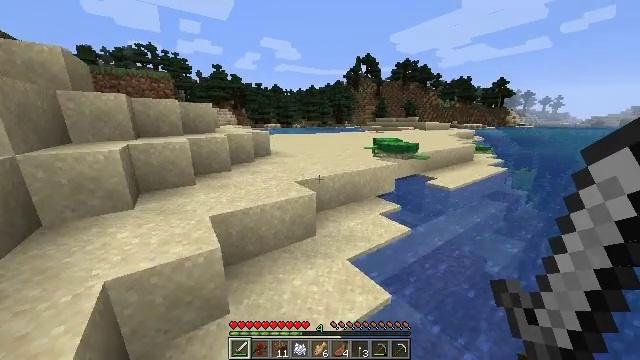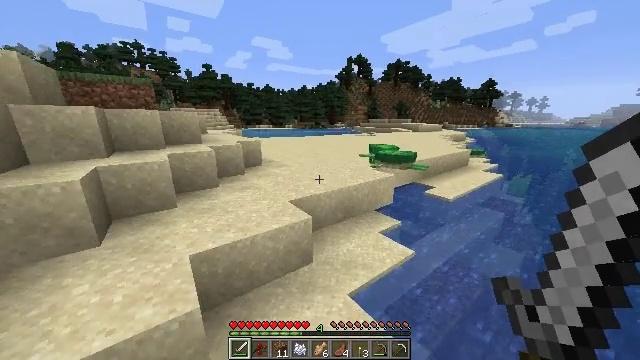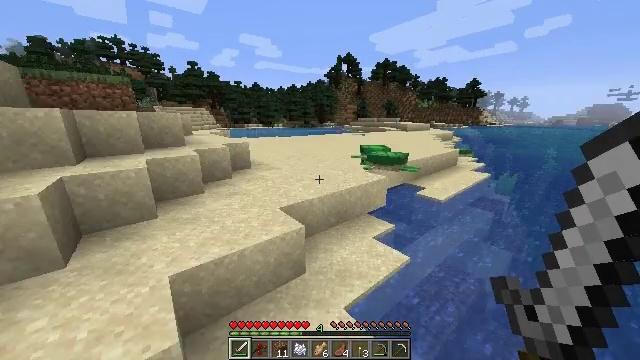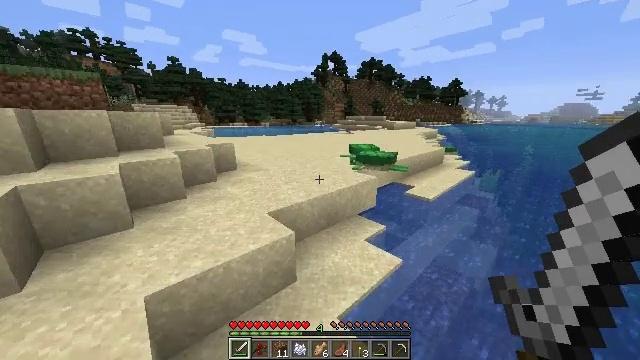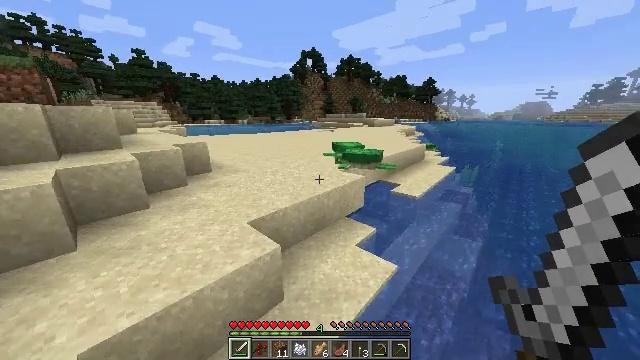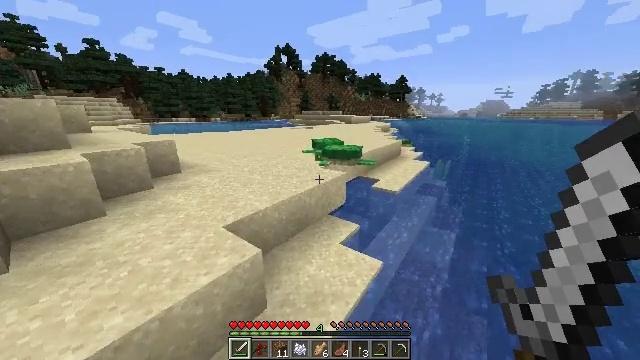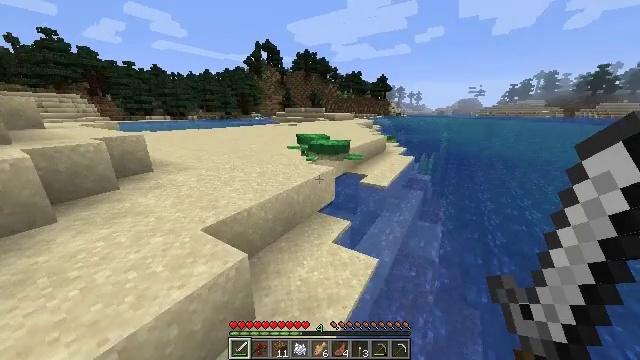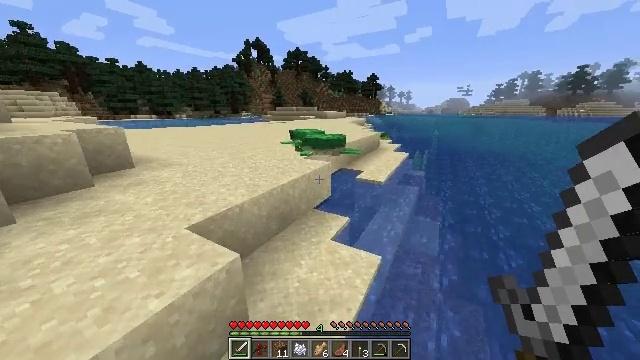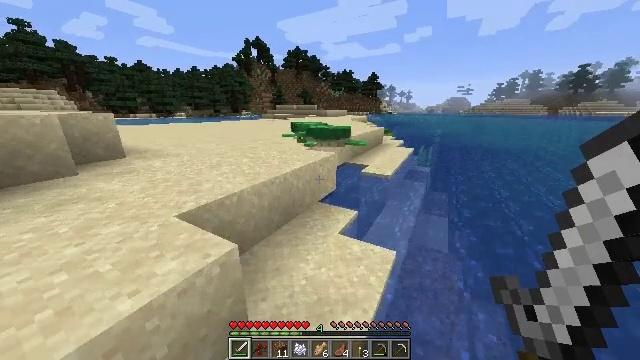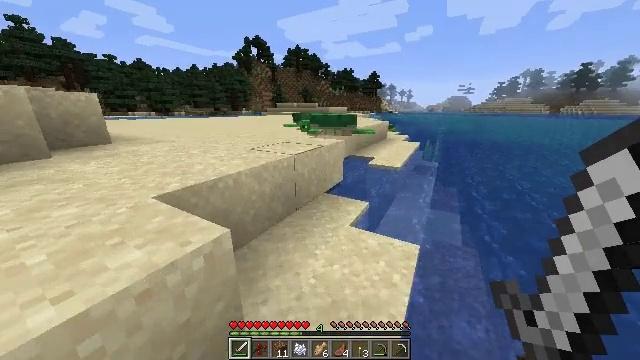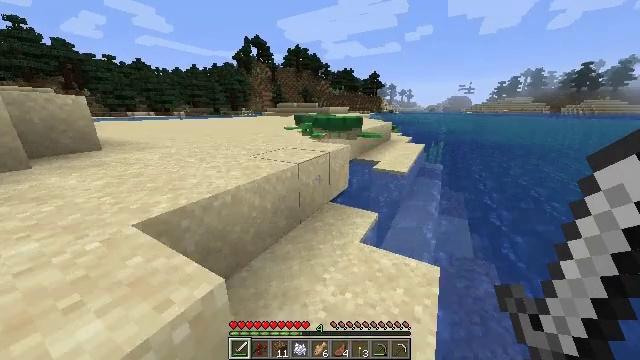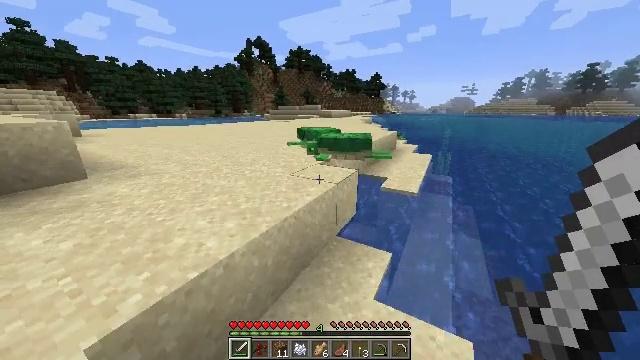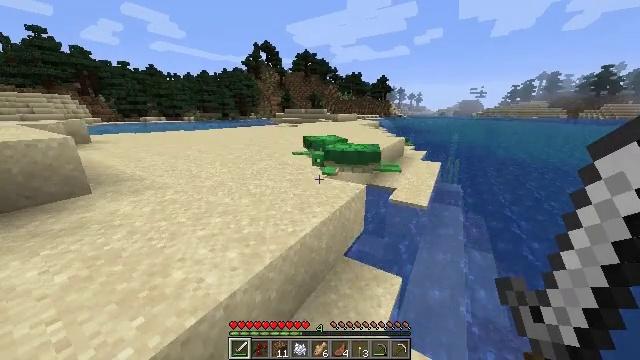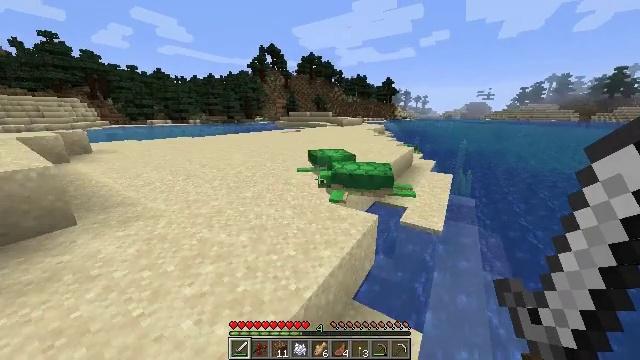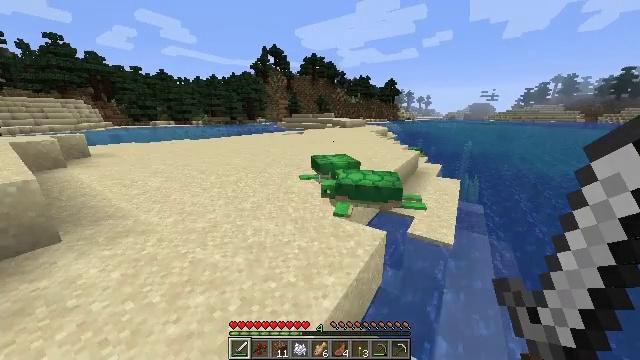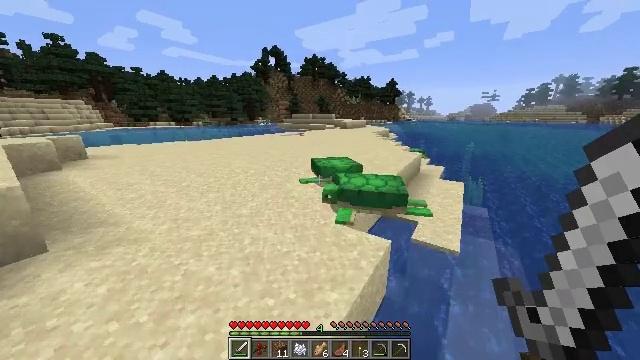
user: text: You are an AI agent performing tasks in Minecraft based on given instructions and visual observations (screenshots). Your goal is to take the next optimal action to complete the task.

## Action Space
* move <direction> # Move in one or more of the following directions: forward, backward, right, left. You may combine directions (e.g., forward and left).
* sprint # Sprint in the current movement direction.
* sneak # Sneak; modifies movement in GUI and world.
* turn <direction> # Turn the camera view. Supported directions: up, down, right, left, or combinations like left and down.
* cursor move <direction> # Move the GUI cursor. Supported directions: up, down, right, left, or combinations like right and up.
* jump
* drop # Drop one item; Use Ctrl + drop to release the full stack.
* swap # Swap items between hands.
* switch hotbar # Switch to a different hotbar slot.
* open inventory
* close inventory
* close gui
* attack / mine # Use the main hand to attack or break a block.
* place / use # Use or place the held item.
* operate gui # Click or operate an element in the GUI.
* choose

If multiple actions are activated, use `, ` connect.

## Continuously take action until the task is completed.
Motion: motion action
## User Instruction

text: Kill the cod.
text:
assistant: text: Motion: move forward, turn right, jump
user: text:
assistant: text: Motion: move forward, turn right, jump
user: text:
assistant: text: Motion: move forward, turn right, jump
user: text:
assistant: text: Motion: move forward, turn right, jump
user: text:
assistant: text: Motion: move forward, turn right, jump
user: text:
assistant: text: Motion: move forward, turn right, jump
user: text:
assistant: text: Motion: move forward, turn right, jump
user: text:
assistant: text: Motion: move forward
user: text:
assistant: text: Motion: move forward, jump
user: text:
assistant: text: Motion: move forward, jump
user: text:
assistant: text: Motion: move forward, jump
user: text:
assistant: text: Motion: move forward, turn left, jump
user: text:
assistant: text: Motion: move forward, turn left, jump
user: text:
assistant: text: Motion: move forward, jump
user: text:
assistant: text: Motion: move forward, jump
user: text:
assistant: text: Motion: move forward, jump
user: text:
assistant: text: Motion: move forward, jump
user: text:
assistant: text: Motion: move forward, jump
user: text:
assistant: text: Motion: move forward, jump
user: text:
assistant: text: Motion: move forward, jump
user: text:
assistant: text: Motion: move forward, jump
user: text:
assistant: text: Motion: move forward, jump
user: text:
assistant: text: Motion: move forward, jump
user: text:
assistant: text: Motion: move forward, jump
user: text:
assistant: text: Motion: move forward, jump
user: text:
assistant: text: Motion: move forward, jump
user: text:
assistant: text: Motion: move forward, jump
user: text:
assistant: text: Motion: move forward, jump
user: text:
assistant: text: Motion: move forward, jump
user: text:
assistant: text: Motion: move forward, jump